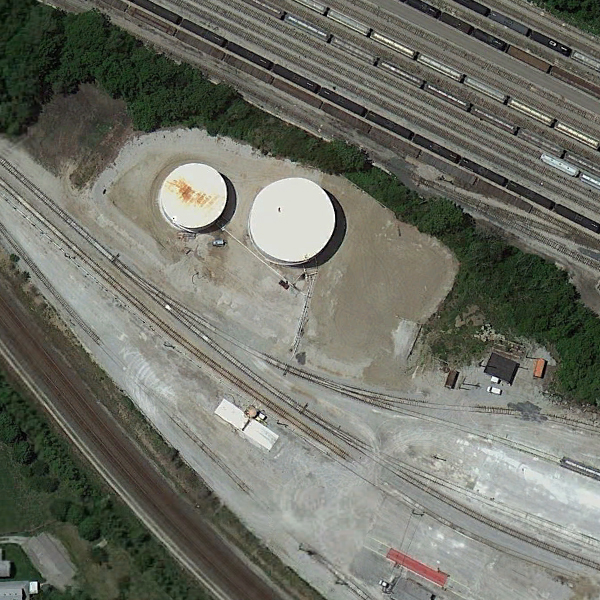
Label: StorageTanks